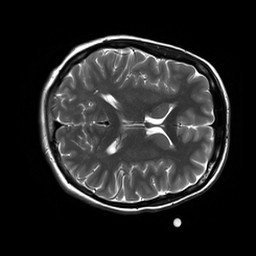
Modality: T2w
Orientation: axial
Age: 21
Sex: female
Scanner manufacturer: siemens
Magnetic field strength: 3 T
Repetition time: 8.53 s
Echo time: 0.091 s